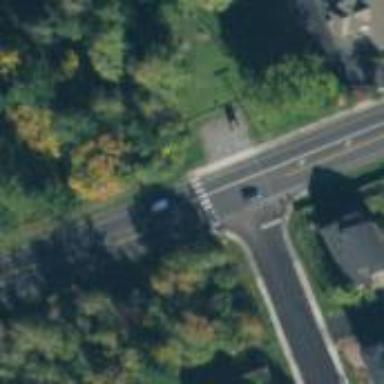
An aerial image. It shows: Crossing on the road.